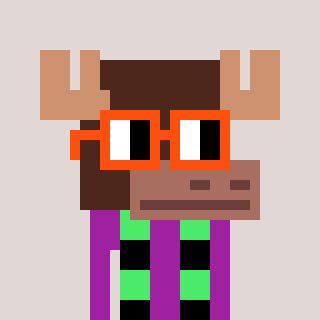
a pixel art character with square orange glasses, a moose-shaped head and a magenta-colored body on a warm background